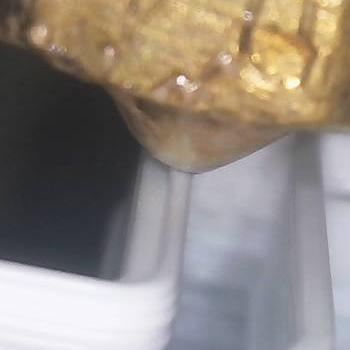
Flow rate: 66%